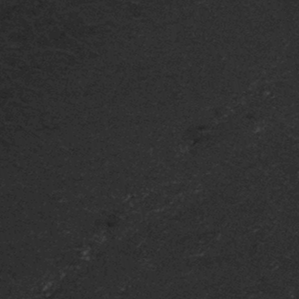
Label: frost